Interaction volume radius: 5 \u00c5
Interaction volume height: 15 \u00c5
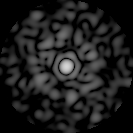
Disorder parameter: 0.7949